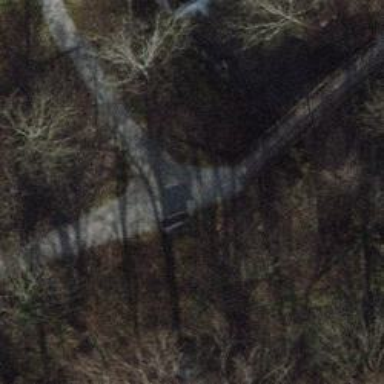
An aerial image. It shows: Path with fine gravel surface.